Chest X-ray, PA view. Patient: 40 years old, sex F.
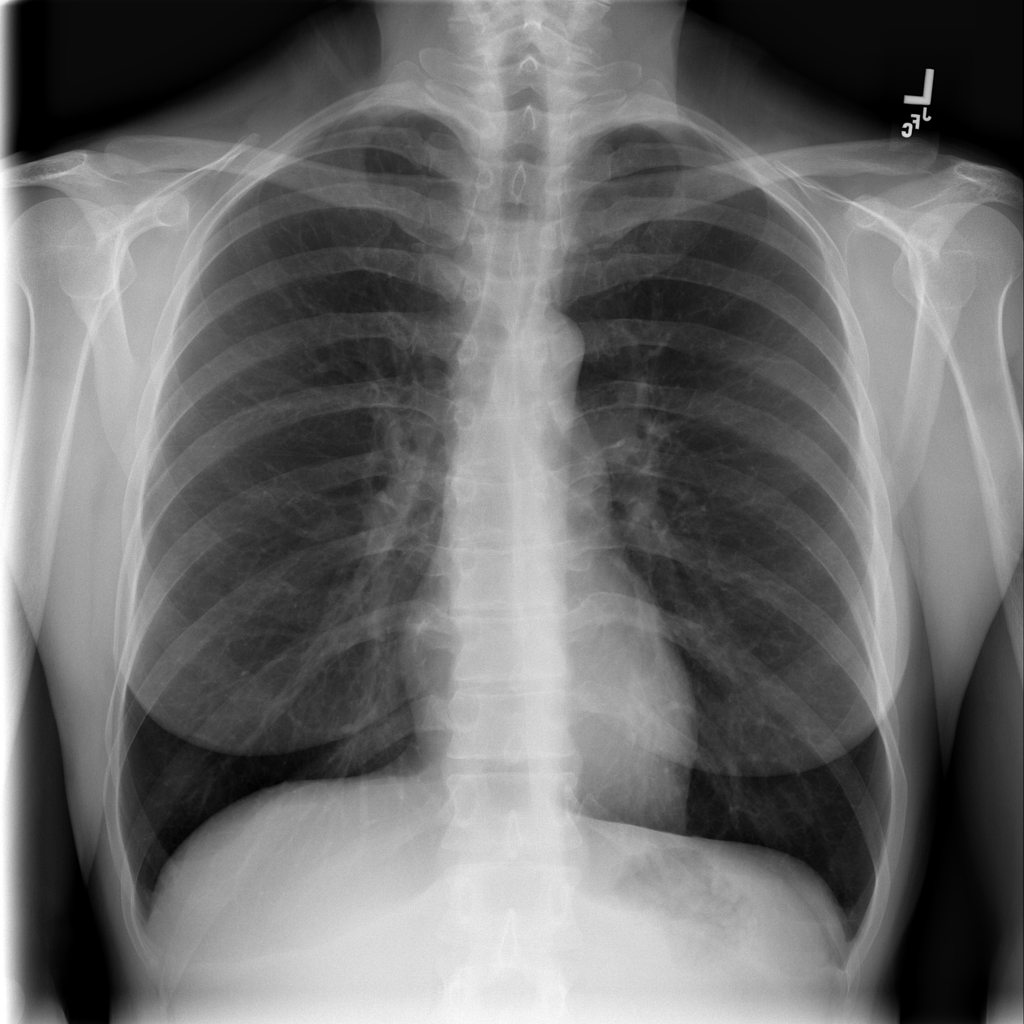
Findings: No Finding